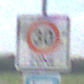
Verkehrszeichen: BeginnZone30
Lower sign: SackgasseRadverkehrFussgaengerDurchlaessig
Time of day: SunriseSunset
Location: Outdoor (Nature)
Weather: PartlyCloudy
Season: NotSpecified
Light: Natural